Question: I am using the following regex to find all the email adresses in my document:
'''
([a-zA-Z0-9\.]+@[A-Za-z0-9_]+?\.[A-Za-z]{2,6})
'''
It works fine, but now I would like to select them all at once, in order to copy them and paste them in a new document, where I'll have a clean list of email adresses.

I couldn't find any help on Sublime text website, what are the commands or controls to select/extract multiple parts from a text?
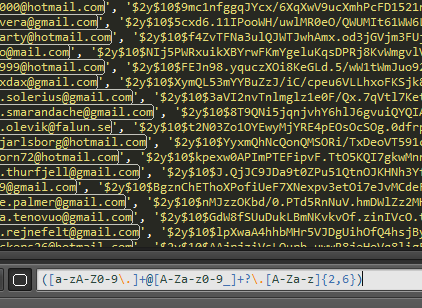
Answer: On Windows: + or simply click 'Find All' on the right of the search box...!